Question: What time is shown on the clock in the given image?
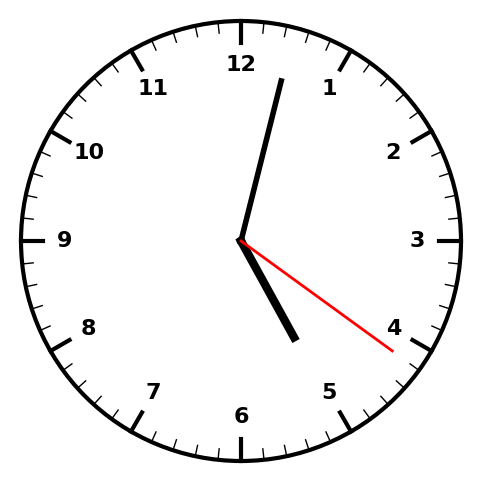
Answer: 05:02:21